Aerial crown-view tile of a tropical tree (Barro Colorado Island, Panama), acquired 20250512:
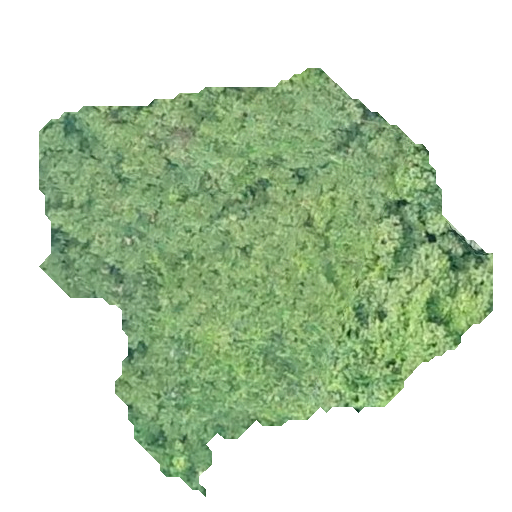
Species: Tachigali panamensis
GBIF accepted scientific name: Tachigali panamensis
Crown area: 176.689 m²